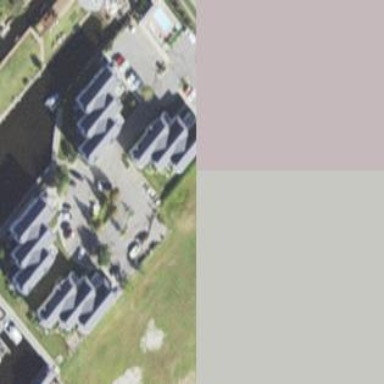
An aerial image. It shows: Residential area with apartments.